Interaction volume radius: 5 \u00c5
Interaction volume height: 25 \u00c5
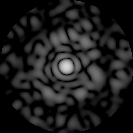
Disorder parameter: 0.8412